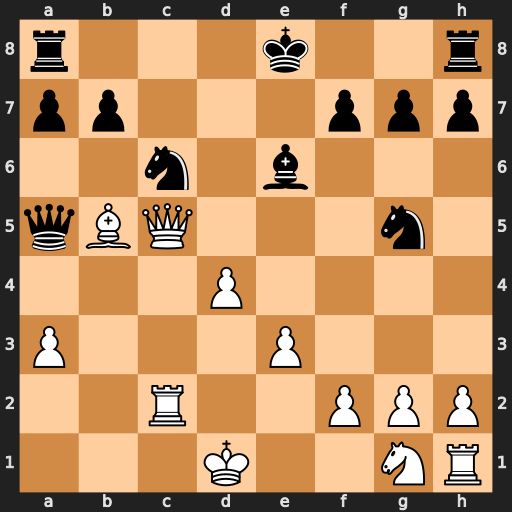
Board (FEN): r3k2r/pp3ppp/2n1b3/qBQ3n1/3P4/P3P3/2R2PPP/3K2NR
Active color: w
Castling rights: kq
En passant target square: -
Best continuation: Bxc6+ bxc6 Qxa5